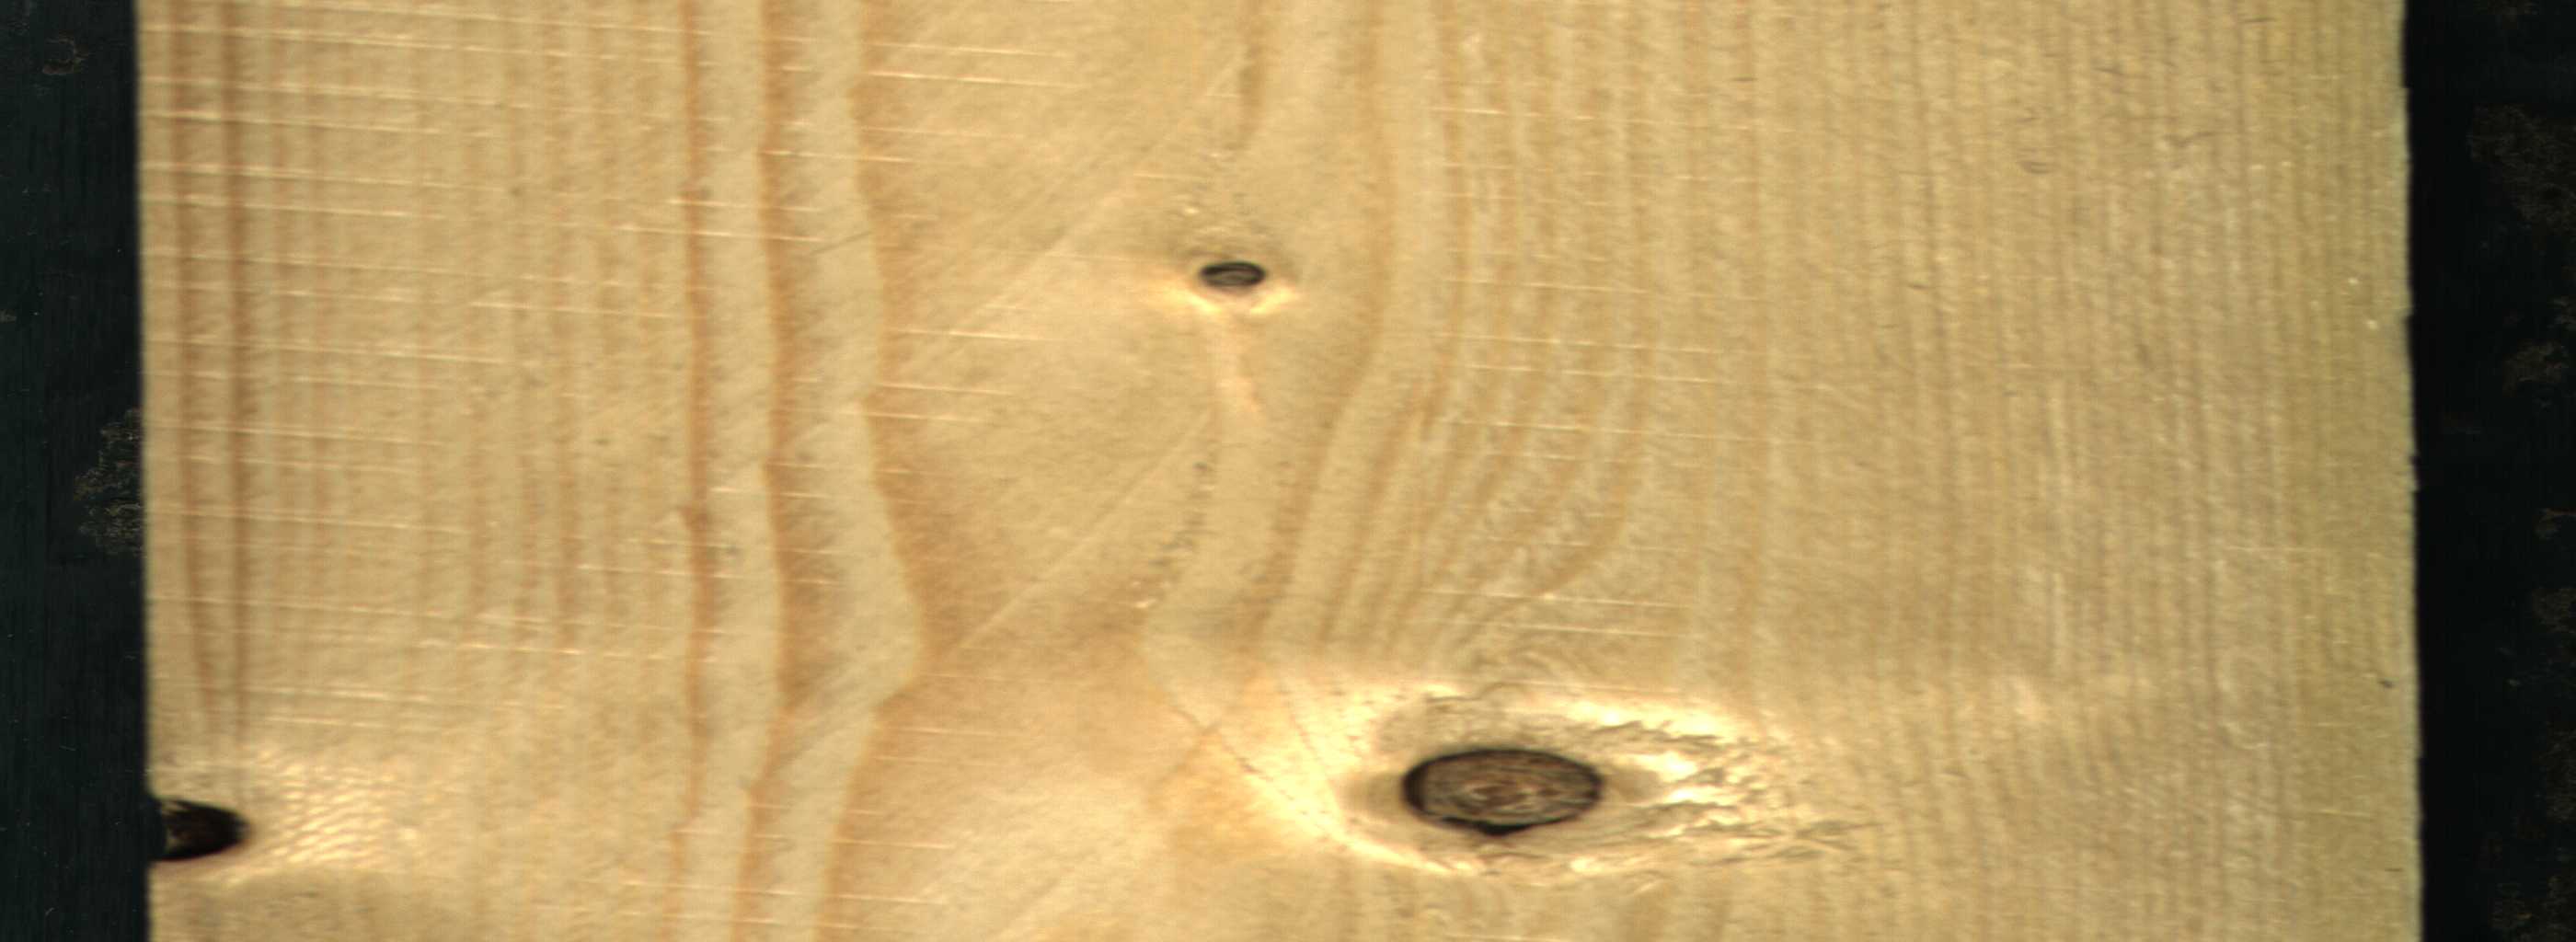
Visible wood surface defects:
knot_with_crack
Dead_Knot
Dead_Knot